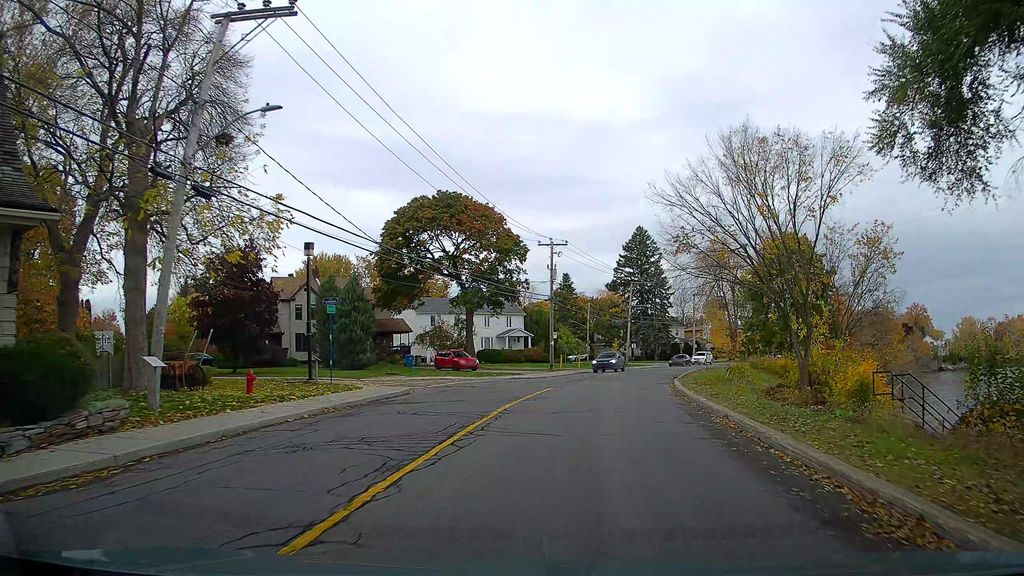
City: montreal